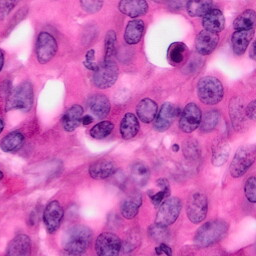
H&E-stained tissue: Pancreatic